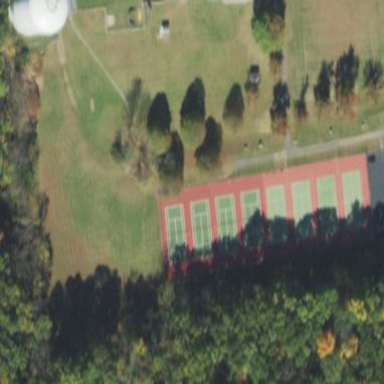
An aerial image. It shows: Tennis court on pitch.